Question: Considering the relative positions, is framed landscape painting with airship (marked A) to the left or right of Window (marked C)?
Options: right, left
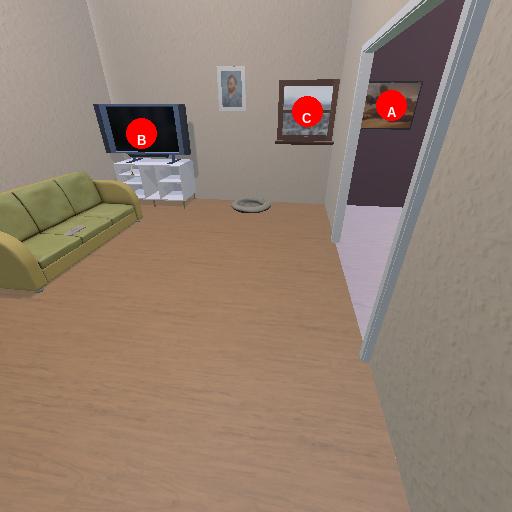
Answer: right